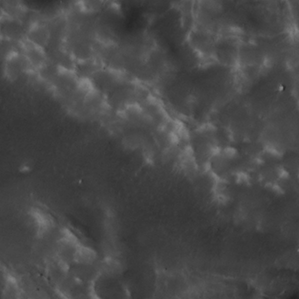
Label: non_frost